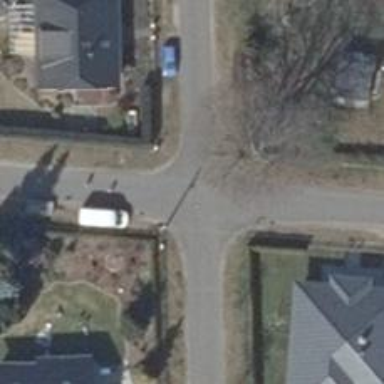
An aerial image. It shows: Residential road with asphalt surface. Parking on both sides is parallel and on the kerb.